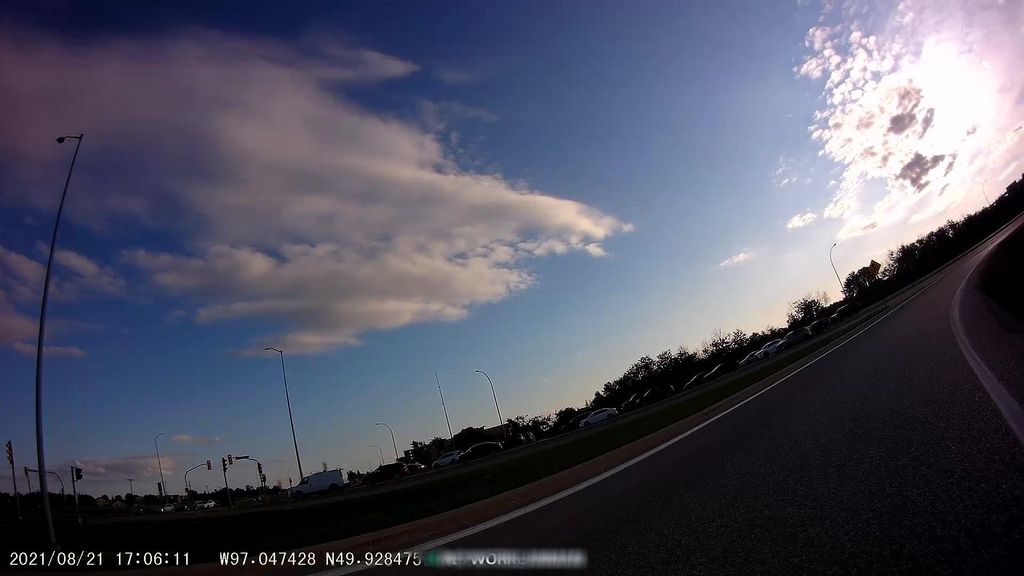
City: winnipeg